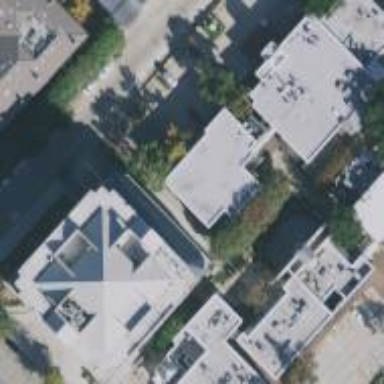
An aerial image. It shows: Commercial building.